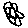
Label: flower